Aerial crown-view tile of a tropical tree (Barro Colorado Island, Panama), acquired 20250217:
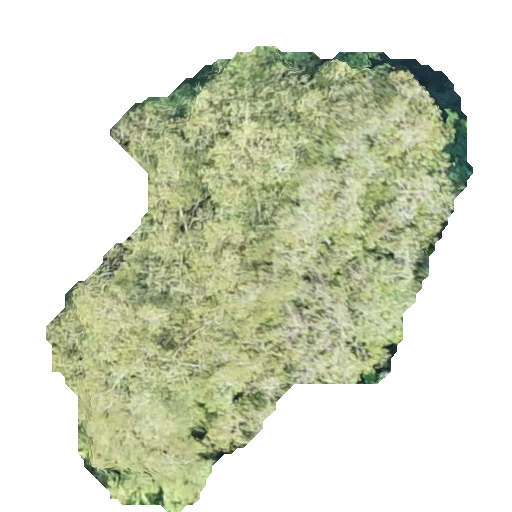
Species: Hymenaea courbaril
GBIF accepted scientific name: Hymenaea courbaril
Crown area: 181.706 m²